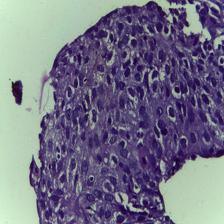
Diagnosis: OSCC